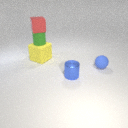
large yellow rubber cube below small red rubber cube